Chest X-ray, AP view. Patient: 56 years old, sex F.
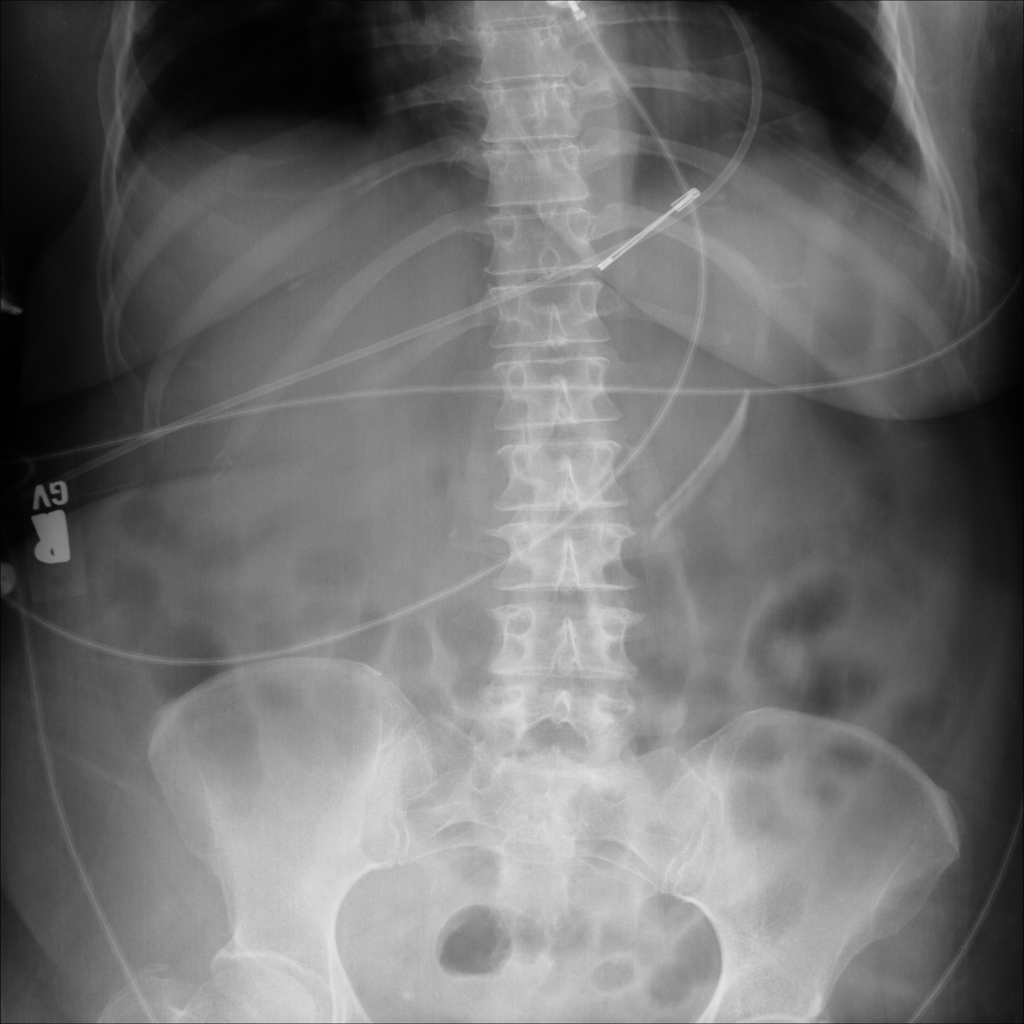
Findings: No Finding